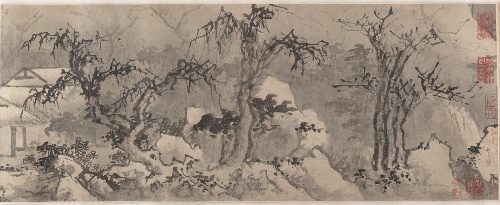
Title: 明　傳蔣嵩　冬景山水圖　卷|Winter landscape
Artist: Jiang Song
Artist bio: Chinese, first half 16th century
Date: first half 16th century
Object type: Handscroll
Classification: Paintings
Medium: Handscroll; ink and color on paper
Culture: China
Period: Ming dynasty (1368–1644)
Dimensions: Image: 12 1/4 x 277 in. (31.1 x 703.6 cm)
Department: Asian Art
Credit line: Seymour Fund, 1955
Accession year: 1955
Repository: Metropolitan Museum of Art, New York, NY
Tags: Landscapes|Trees|Winter|Snow